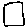
Label: square